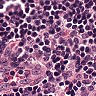
Metastatic tissue present: no